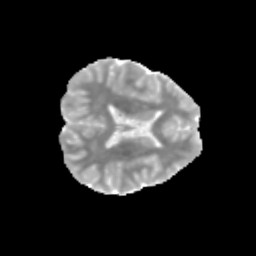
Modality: MD
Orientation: axial
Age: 11
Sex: male
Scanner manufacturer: siemens
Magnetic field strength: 3 T
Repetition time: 3.8 s
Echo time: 0.07 s